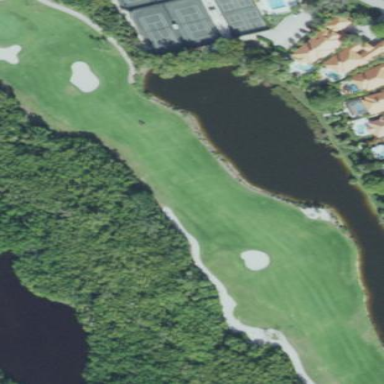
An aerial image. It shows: Golf fairway surrounded by grass.